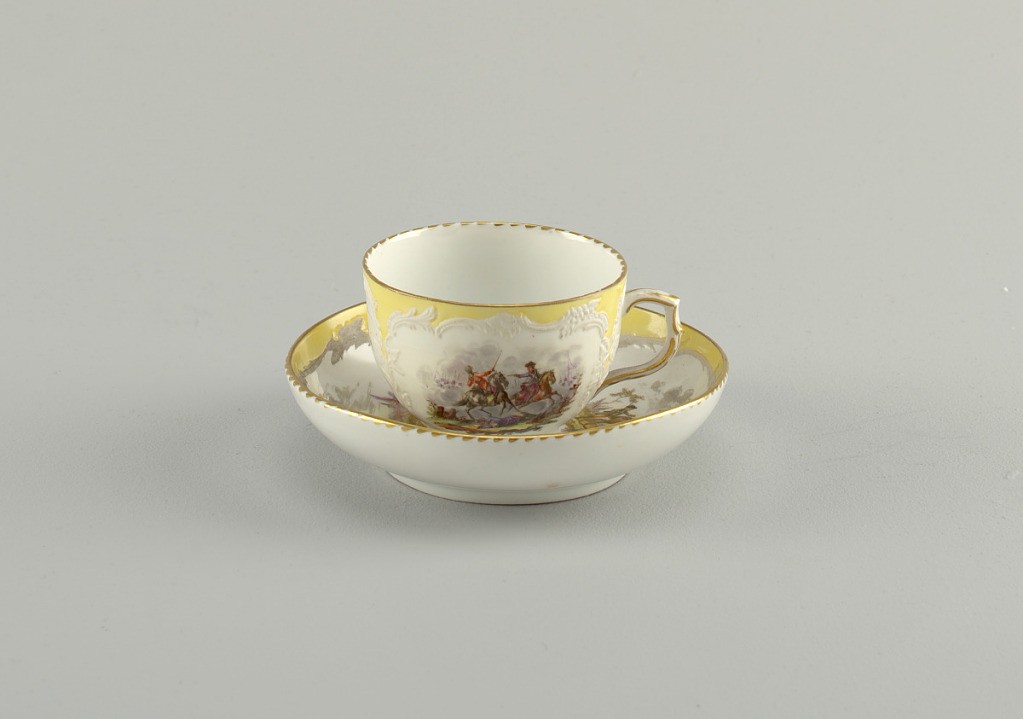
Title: Cup and Saucer with Battle Scenes (Bataillen-Malerei)
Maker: Royal Porcelain Manufactory, Berlin, German, established 1763
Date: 1870–1900
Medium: hard paste porcelain, vitreous enamel, gold
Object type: cup and saucer
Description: Curving cup. Slightly compressed in lower part. Scrolling handle. Saucer slightly curved. Decoration identical to that of 1953-17-50.